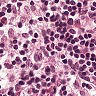
Metastatic tissue present: no